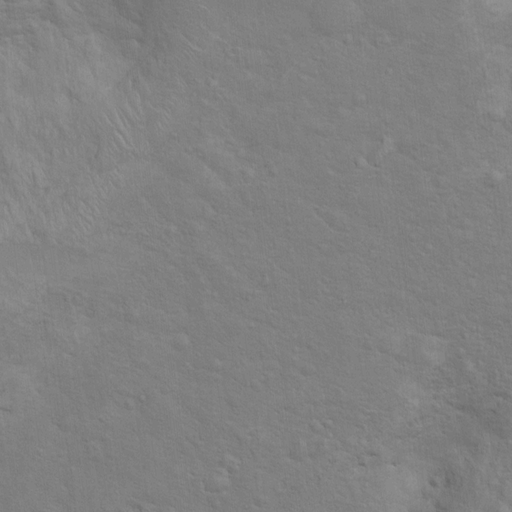
Classes present: Background, Cone